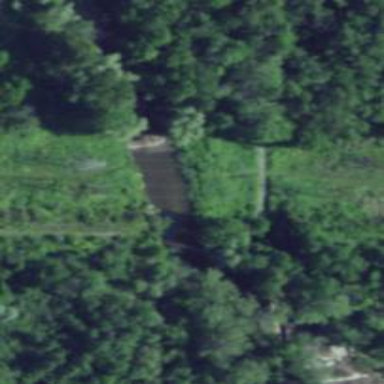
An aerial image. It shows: Abandoned railway bridge.